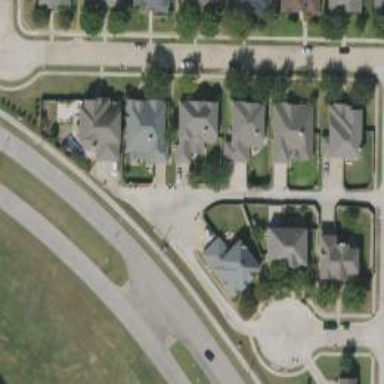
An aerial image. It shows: Alleyway designated as service road.